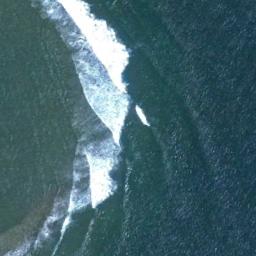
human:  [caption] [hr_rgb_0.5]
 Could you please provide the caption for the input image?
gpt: Waves of light green water wash the beach .

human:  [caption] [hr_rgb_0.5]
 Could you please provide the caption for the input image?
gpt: There are blue sea water and waves landing on the beach .

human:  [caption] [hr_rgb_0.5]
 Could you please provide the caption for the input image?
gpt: The type of beach is rocky coast and dense green plants are on the beach .

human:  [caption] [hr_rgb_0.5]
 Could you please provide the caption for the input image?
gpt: There was no one on the beach .

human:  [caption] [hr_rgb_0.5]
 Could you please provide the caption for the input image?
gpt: The waves are heavy around the beach .